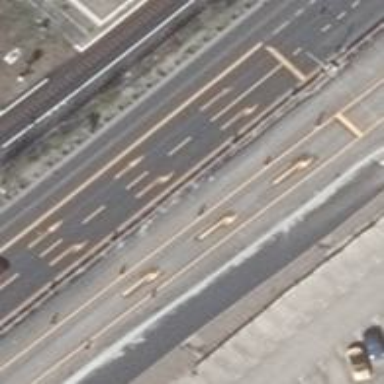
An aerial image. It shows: Primary motorway with asphalt surface and no sidewalk.